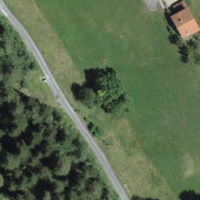
EUNIS habitat code: 43
Species observed at this site:
Talpa europaea